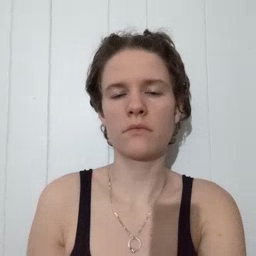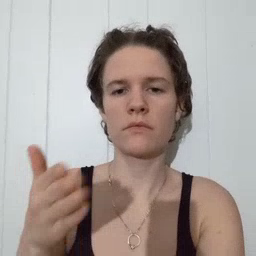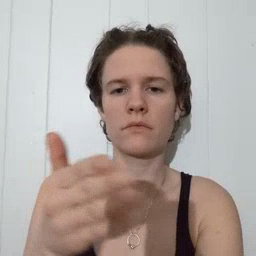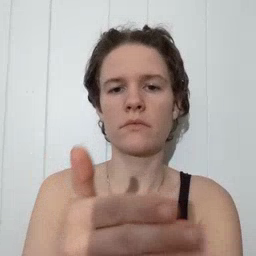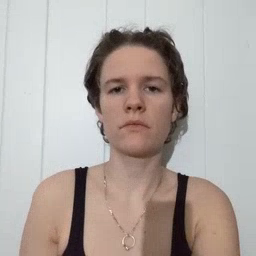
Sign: fish